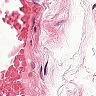
Metastatic tissue present: no